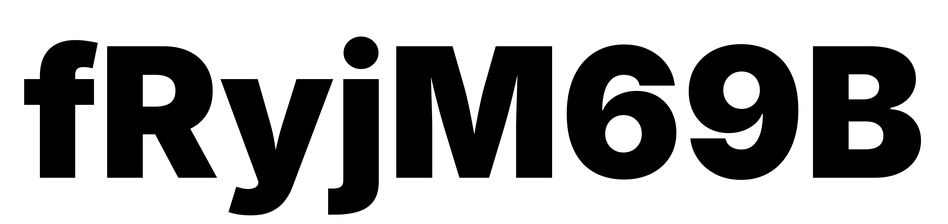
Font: Inter_Black